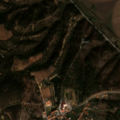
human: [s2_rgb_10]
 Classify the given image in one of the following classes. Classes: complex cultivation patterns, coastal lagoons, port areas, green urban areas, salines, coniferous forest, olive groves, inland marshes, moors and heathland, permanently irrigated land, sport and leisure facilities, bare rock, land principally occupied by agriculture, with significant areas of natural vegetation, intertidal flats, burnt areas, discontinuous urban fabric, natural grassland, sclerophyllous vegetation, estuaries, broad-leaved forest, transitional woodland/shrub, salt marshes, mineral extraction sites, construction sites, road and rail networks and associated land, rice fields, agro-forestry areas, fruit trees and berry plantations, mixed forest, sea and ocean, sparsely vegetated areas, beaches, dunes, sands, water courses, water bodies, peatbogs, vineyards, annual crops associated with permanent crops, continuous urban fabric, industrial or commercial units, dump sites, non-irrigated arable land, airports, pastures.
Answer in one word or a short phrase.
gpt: permanently irrigated land, olive groves, mixed forest, transitional woodland/shrub